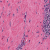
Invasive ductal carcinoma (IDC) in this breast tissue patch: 0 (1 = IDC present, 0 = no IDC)